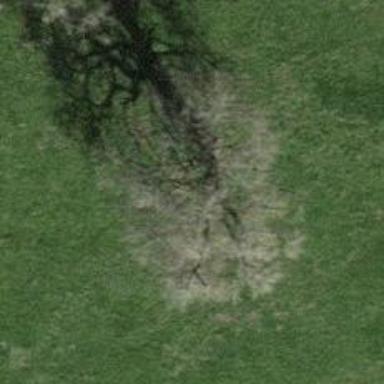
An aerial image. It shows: Beautiful tree in nature.